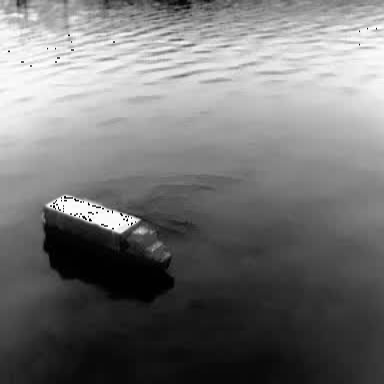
There is a fishing_boat in the infrared image.